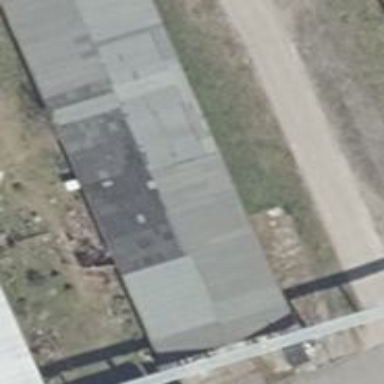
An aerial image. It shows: Stable.